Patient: sex F, age 66
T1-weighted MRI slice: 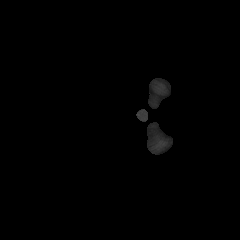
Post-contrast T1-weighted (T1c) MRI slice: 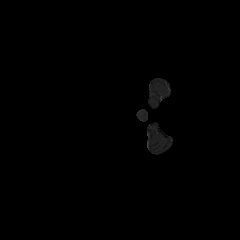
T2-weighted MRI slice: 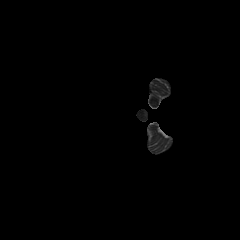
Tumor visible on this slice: no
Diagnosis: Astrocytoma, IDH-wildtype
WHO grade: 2